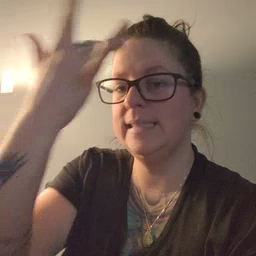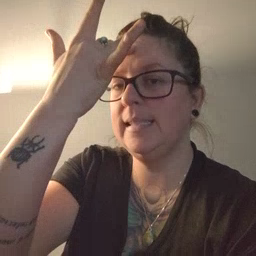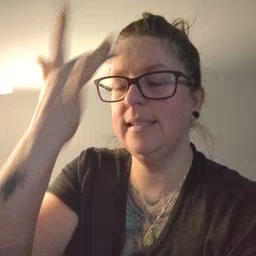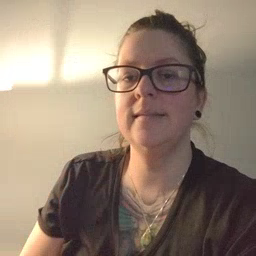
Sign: sick